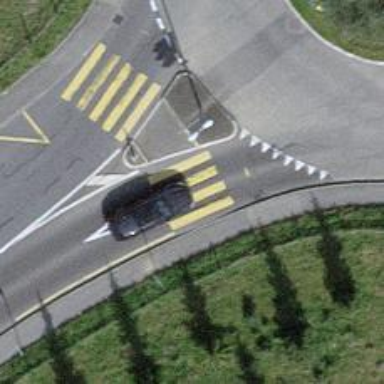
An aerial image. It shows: Uncontrolled zebra crossing on the road.